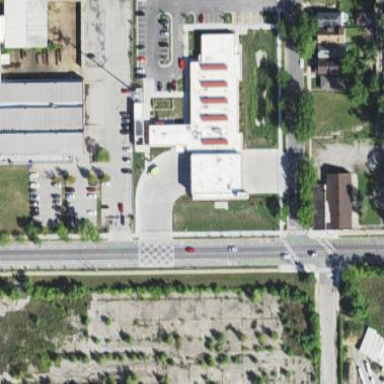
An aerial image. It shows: Fire station building that serves as amenity for the community.